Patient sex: M
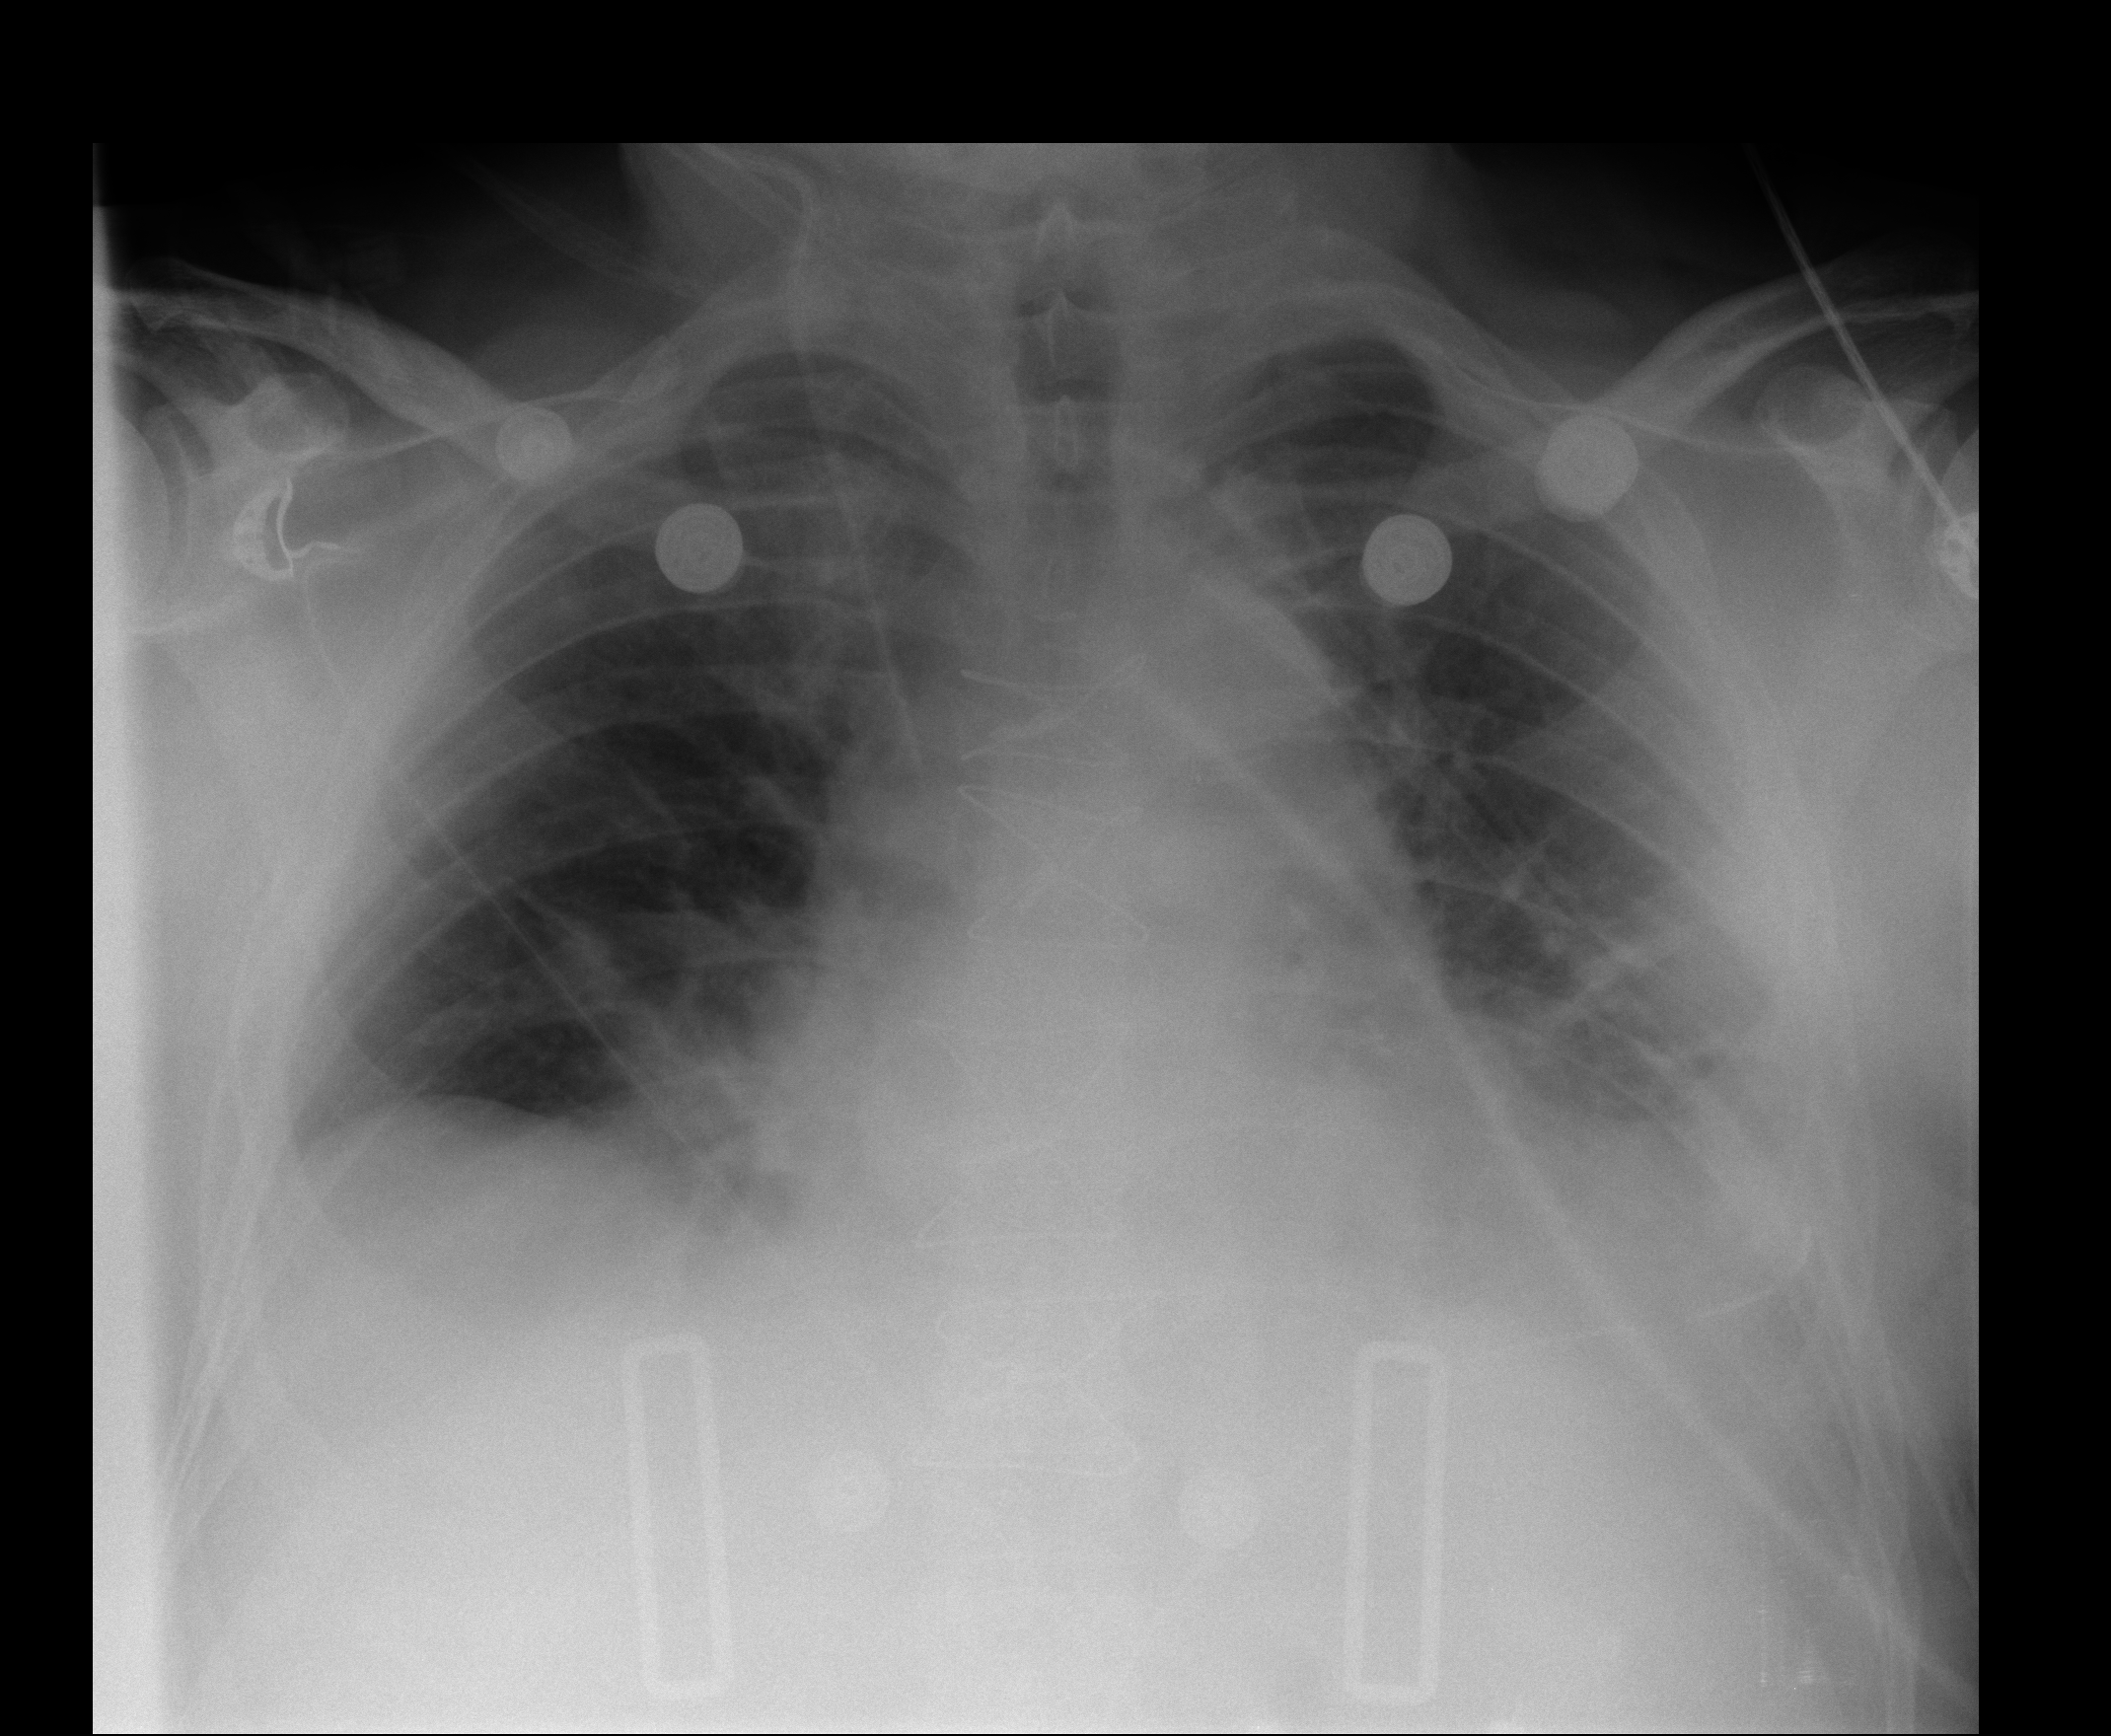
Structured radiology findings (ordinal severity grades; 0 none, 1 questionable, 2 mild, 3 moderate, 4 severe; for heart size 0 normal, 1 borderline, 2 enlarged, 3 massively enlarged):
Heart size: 2
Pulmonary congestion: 2
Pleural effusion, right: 0
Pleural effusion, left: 2
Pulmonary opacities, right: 0
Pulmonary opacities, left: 2
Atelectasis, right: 2
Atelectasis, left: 2